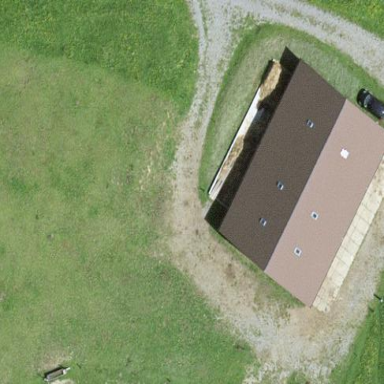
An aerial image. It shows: Farm auxiliary building.